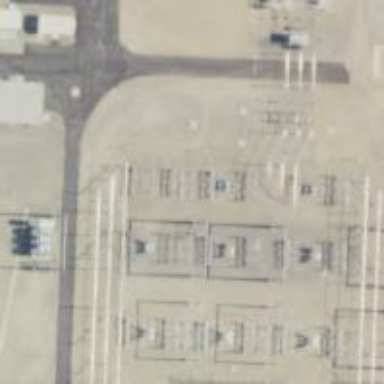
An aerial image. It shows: Switch for power supply.